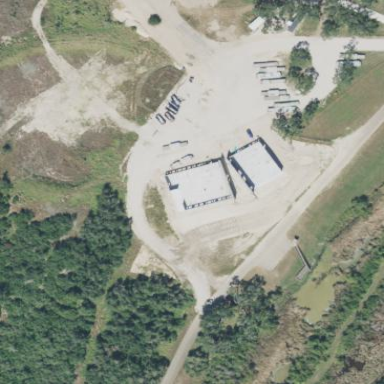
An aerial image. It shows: Ranger station building.